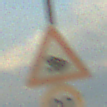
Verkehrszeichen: AmphibienwanderungRechts
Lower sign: Geschwindigkeit80
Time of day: SunriseSunset
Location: Outdoor (Nature)
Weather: PartlyCloudy
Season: NotSpecified
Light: Natural